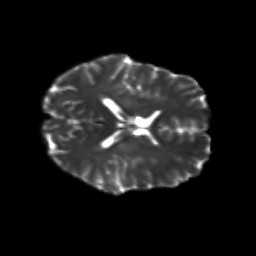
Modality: T2w
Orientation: axial
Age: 23
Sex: male
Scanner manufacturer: siemens
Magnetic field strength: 3 T
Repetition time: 3.5 s
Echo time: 0.125 s